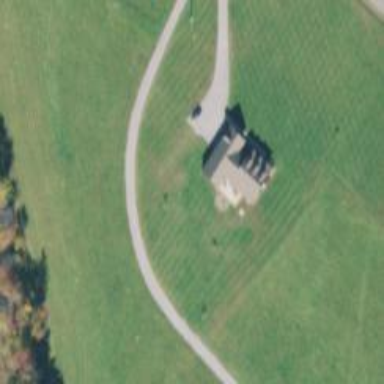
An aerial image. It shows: Driveway.